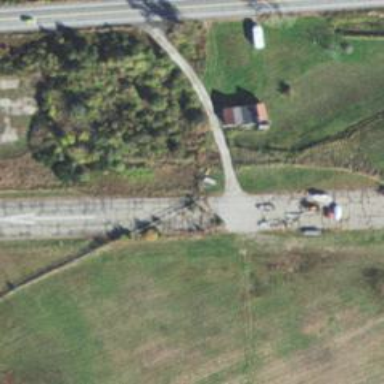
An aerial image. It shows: Service road.